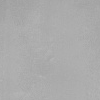
Atmospheric dust classification: dusty